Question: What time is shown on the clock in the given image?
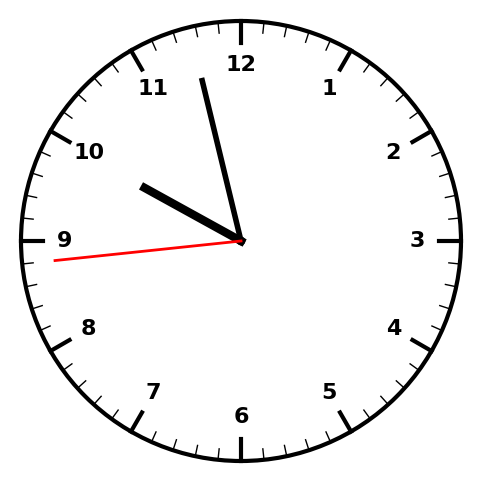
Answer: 09:57:44